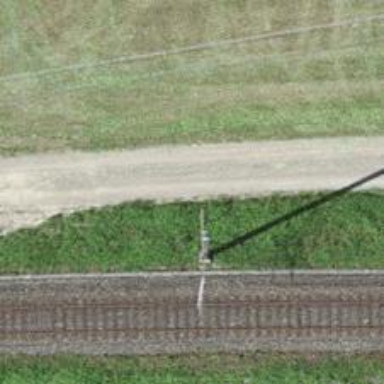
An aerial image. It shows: Track with grade2 tracktype.